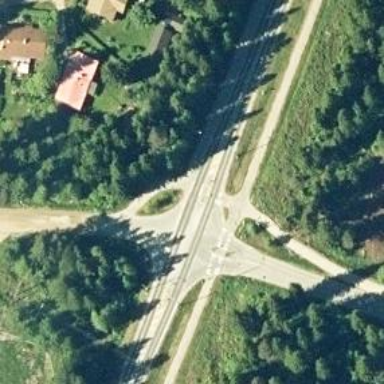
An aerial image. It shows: Asphalt cycleway with zebra crossing that includes crossing island.